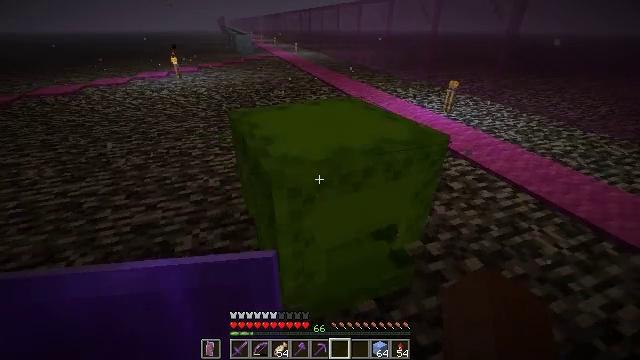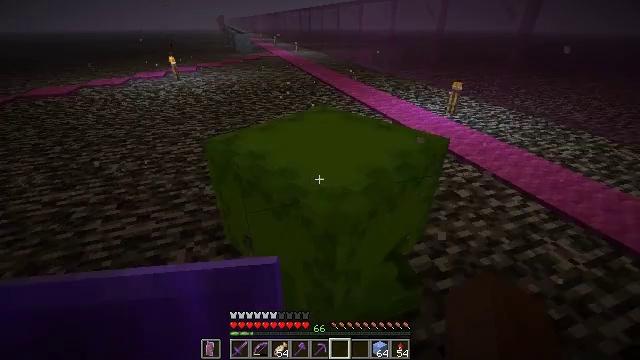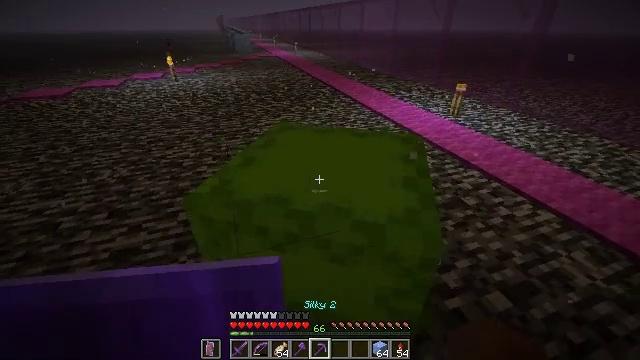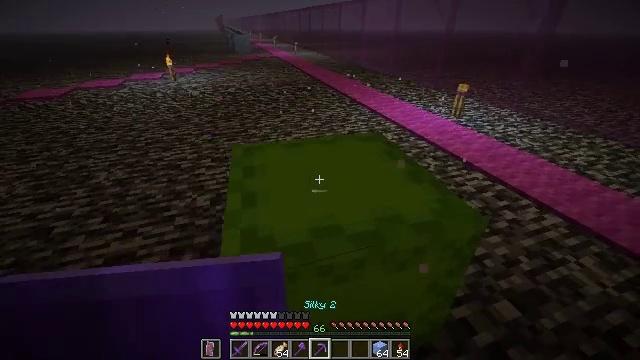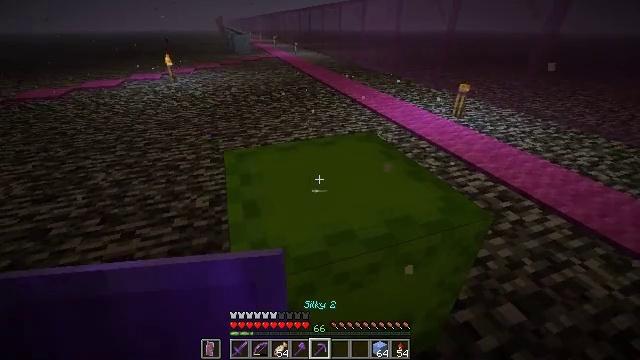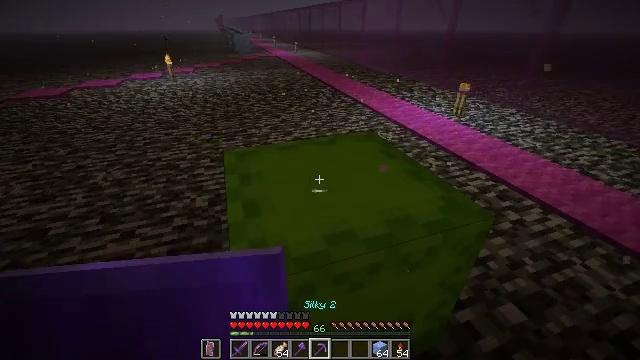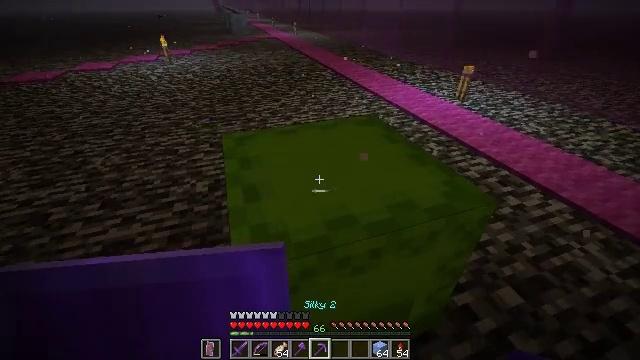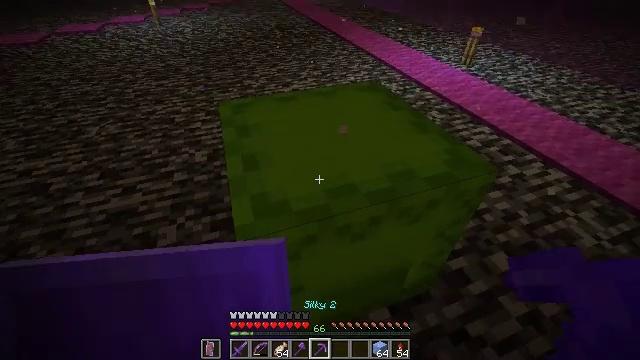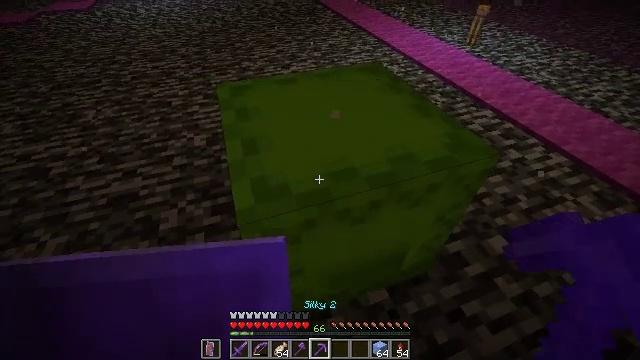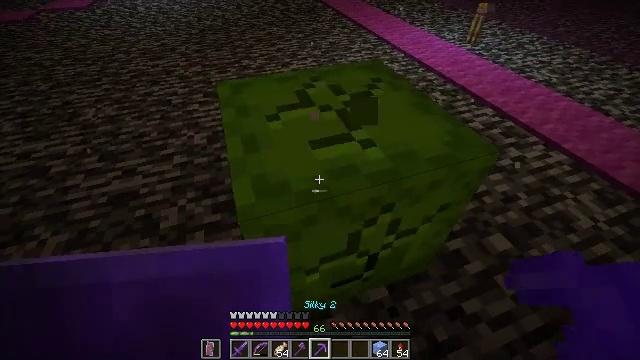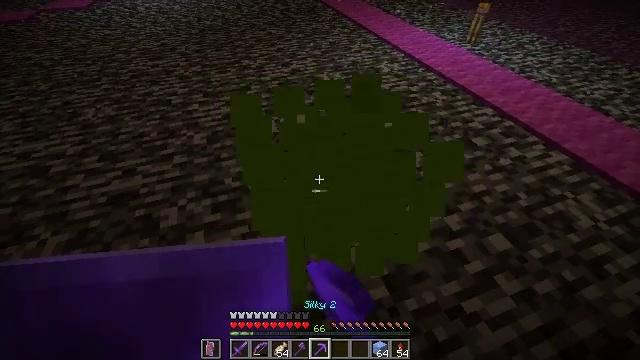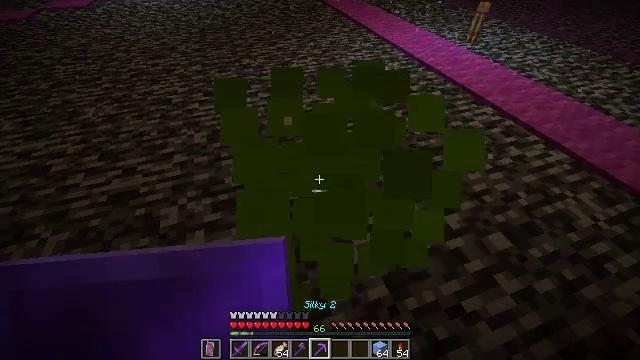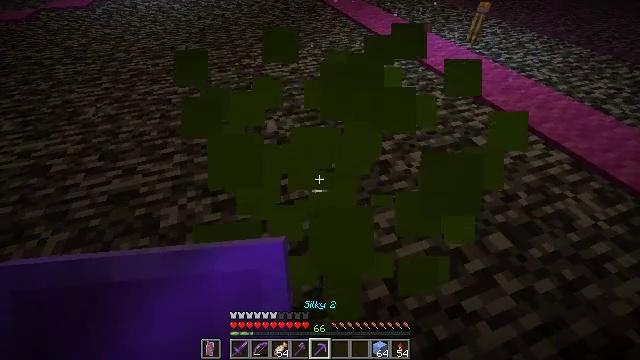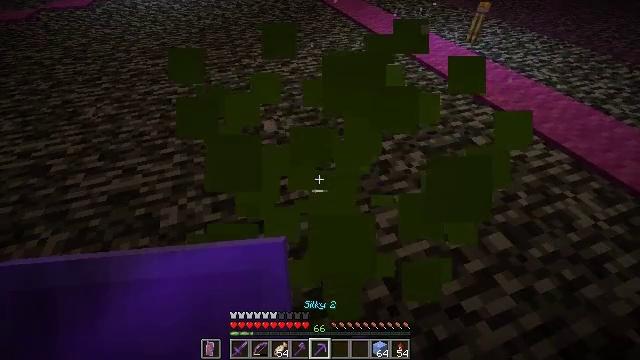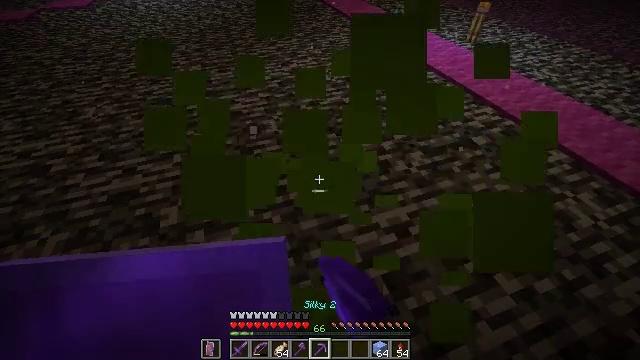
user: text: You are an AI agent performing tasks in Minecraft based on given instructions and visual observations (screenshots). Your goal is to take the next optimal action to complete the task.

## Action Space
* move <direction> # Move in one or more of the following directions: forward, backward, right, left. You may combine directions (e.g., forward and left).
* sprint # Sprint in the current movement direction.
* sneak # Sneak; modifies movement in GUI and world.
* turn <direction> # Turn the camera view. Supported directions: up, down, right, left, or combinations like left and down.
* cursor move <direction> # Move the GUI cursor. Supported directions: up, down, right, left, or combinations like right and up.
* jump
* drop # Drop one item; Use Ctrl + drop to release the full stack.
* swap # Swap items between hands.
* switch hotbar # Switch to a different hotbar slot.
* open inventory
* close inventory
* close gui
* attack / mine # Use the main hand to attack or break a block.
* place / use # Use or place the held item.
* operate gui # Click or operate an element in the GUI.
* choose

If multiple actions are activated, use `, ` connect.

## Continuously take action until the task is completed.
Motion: motion action
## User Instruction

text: Mine the lime shulker box to pick it up.
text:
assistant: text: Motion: move forward
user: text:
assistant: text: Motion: no_op
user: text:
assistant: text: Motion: no_op
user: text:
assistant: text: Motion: no_op
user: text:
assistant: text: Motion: no_op
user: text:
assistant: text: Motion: turn down
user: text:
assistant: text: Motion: turn down
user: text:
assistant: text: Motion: turn down
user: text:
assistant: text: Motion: attack / mine
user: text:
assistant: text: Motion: attack / mine
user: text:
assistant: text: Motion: attack / mine
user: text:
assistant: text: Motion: attack / mine
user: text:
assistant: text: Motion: attack / mine
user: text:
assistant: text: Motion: attack / mine
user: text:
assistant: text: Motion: attack / mine